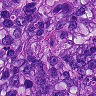
Metastatic tissue present: yes